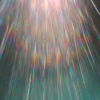
Label: sunburn